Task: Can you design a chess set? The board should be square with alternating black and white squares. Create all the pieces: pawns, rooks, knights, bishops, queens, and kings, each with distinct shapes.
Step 1564:
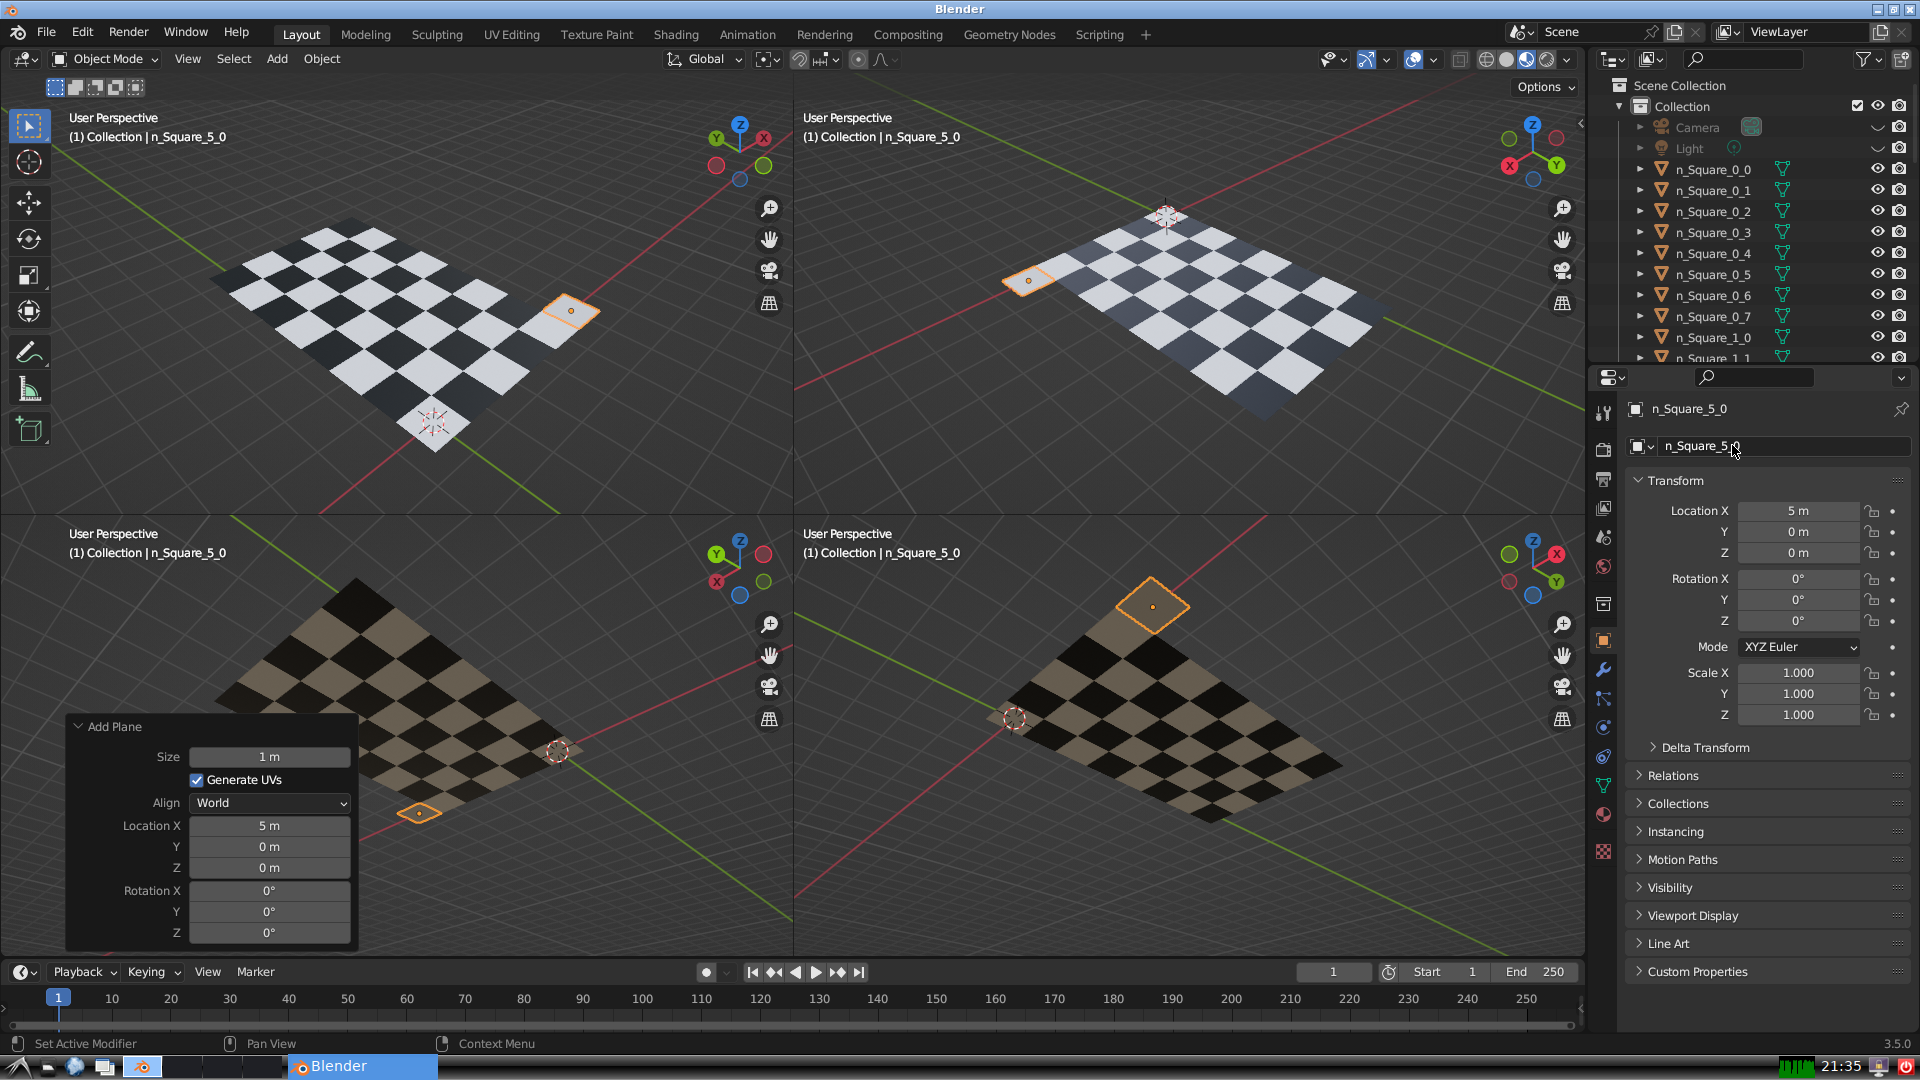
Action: {"mouse_move": [1603, 815]}